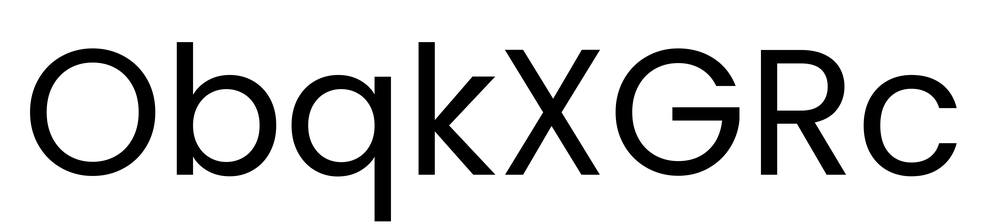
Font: Poppins-Regular